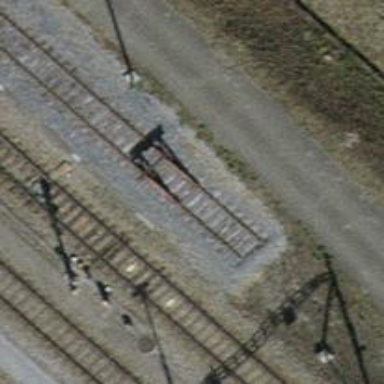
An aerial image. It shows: Railway buffer stop.